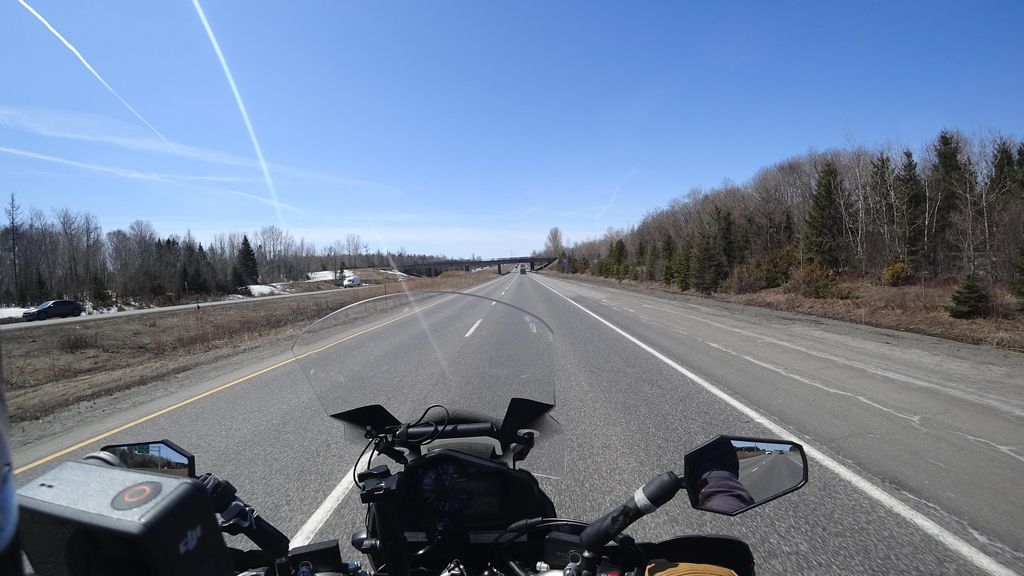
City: quebec_city